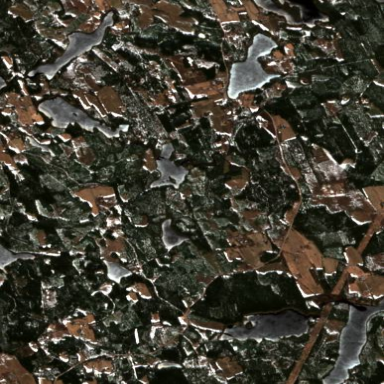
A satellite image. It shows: Mixed woodland with various types of leaves.